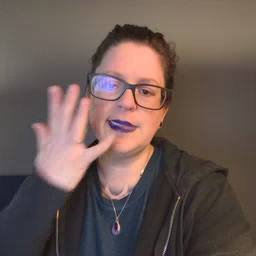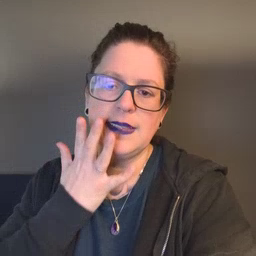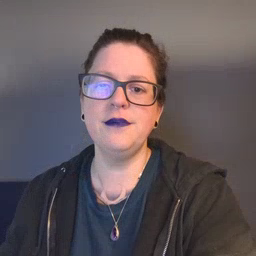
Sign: sad